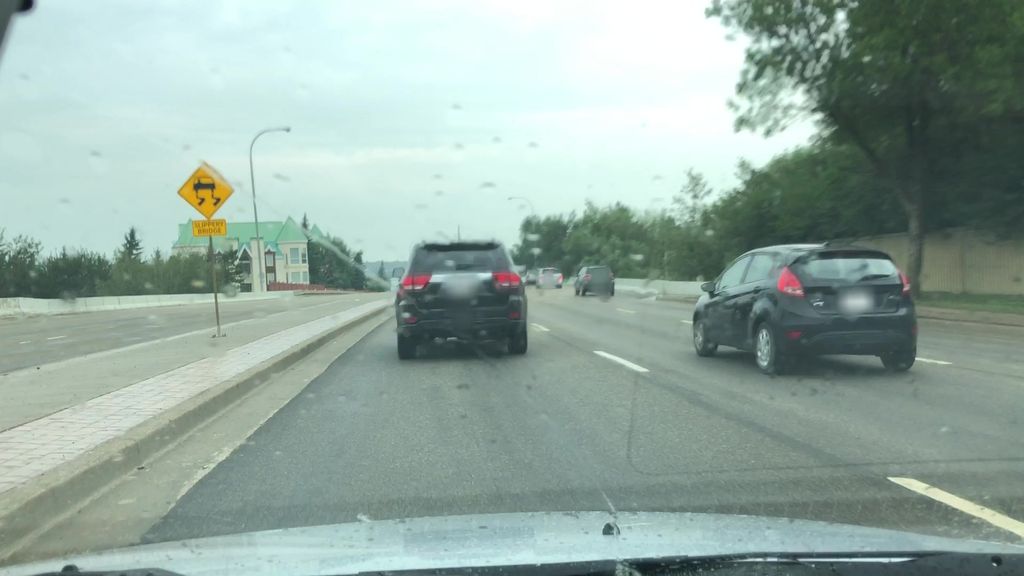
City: edmonton